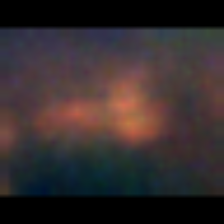
Taxon: Chaetoceros
Group: Diatoms